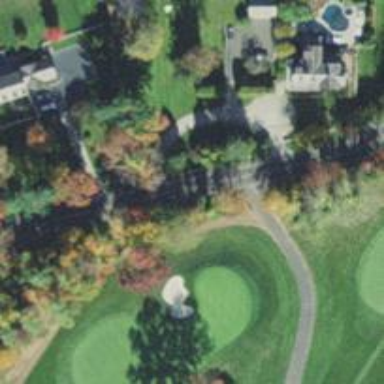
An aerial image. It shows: Service road designated as golf cart path.